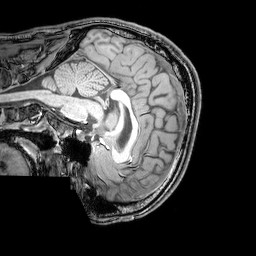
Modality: T1w
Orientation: sagittal
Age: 24
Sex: male
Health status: healthy
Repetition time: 0.081 s
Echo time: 0.037 s